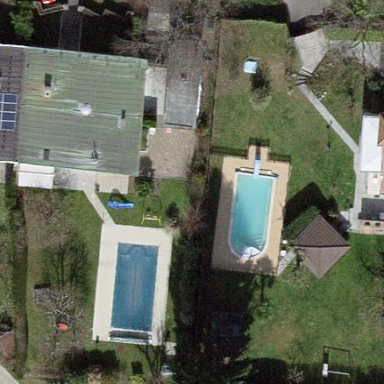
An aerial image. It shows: Garden enclosed by fence.